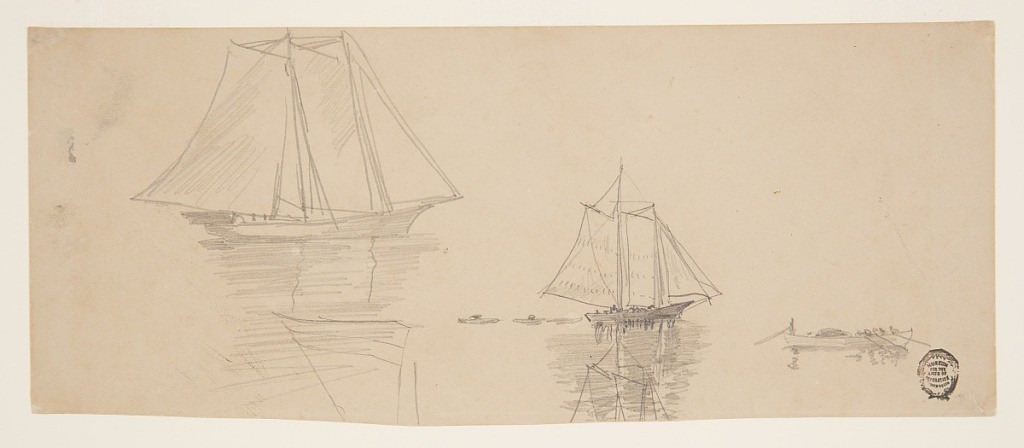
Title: Two Schooners and Dories
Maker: Winslow Homer, American, 1836–1910
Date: ca. 1880
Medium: Graphite on light-brown paper
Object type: Drawing
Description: Horizontal view of one large schooner, one smaller schooner, followed by three dories, and one fisherman's dory with three oarsmen and a steersman.